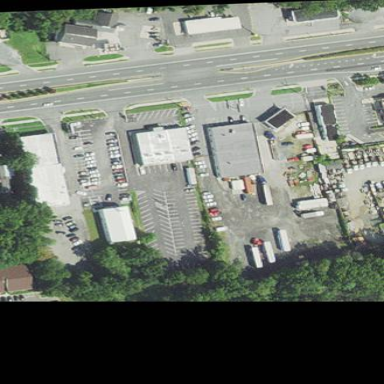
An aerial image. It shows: Retail area.